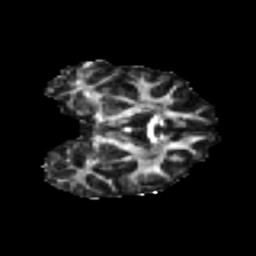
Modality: FA
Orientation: coronal
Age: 50
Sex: female
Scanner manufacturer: ge
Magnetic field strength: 3 T
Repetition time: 7.8 s
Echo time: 0.0606 s